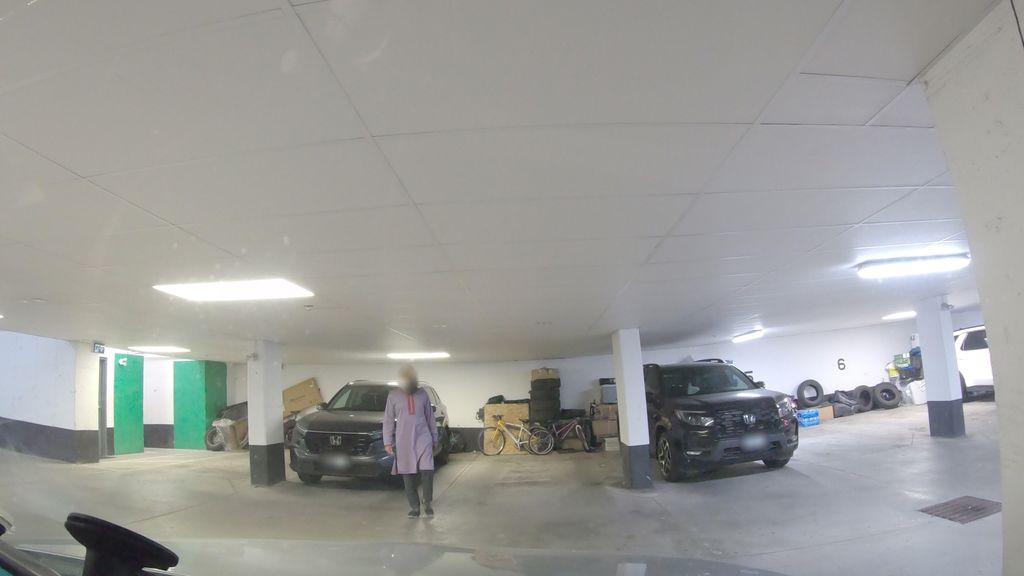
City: toronto